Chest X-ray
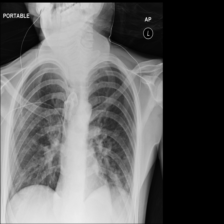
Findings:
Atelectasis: negative
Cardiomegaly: negative
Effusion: negative
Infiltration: negative
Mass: negative
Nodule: negative
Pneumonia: negative
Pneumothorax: negative
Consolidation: negative
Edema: negative
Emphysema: negative
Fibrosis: negative
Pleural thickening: negative
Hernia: negative